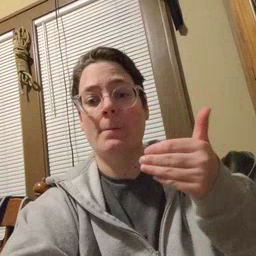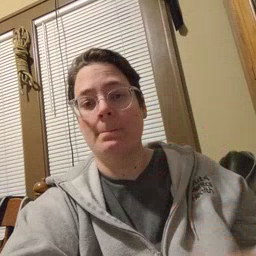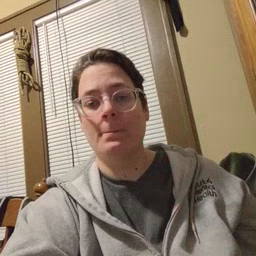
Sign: bedroom